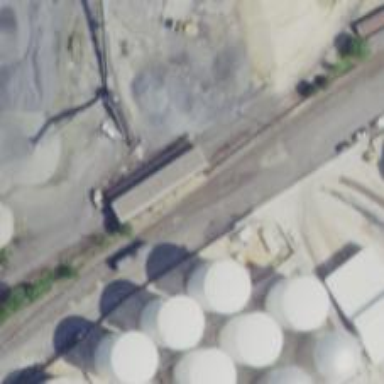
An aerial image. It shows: Railway yard.